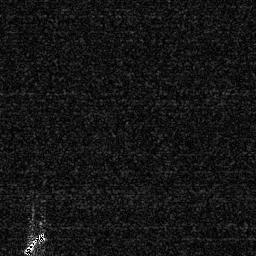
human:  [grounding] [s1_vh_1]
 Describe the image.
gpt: In the satellite image, there is  <ref>1 medium ship </ref> <box>[[7, 89, 18, 99, 0]]</box> located at bottom left.